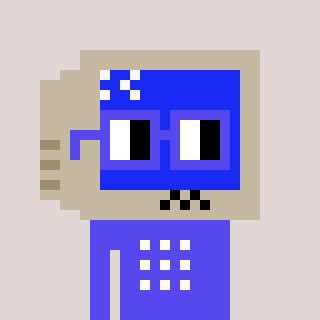
a pixel art character with square blue glasses, a old monitor-shaped head and a computerblue-colored body on a warm background